Field crop: maize
Growth stage: 2
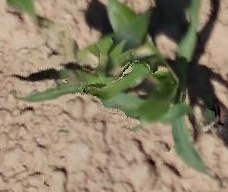
Species: maize